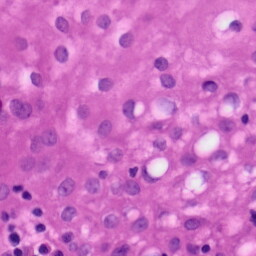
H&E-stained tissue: Tonsil